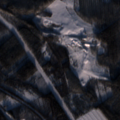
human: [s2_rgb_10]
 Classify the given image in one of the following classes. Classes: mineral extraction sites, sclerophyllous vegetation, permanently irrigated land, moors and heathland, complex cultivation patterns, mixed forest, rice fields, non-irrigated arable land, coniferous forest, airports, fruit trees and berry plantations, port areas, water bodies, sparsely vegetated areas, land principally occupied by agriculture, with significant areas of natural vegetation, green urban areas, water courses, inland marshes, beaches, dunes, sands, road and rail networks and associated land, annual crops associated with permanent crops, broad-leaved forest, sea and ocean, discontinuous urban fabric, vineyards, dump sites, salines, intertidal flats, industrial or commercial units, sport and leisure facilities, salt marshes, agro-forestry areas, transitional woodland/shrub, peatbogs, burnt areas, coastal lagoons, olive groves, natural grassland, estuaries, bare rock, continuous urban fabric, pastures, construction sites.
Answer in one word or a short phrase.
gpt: non-irrigated arable land, coniferous forest, mixed forest